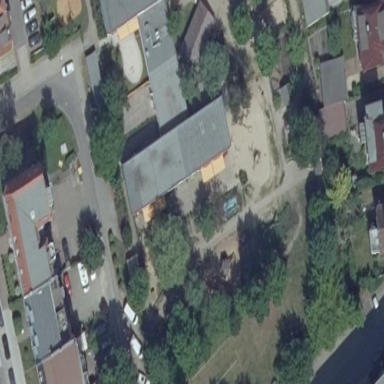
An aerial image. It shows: Part of building.